Question: Yes yes yes, I already searched over whole internet about this problem. Some results found, even from Stackoverflow. But most of them say "You should autoload database", or "parent::__construct();" like codes. I tried mostly all of them. Still no result. Its just killing me.
I have table named "we". I just need read data from it.
application/models/we_model.php
'''
class We_model extends CI_Model {
function __construct() {
parent::__construct();
$this->load->database();
}
public function get_all_we() {
$query = $this->db->get('we');
return $query->result();
}
}
'''
applicatoin/controllers/home.php
'''
class Home extends CI_Controller {
function __construct() {
parent::__construct();
$this->load->model('we_model');
}
public function index() {
$data['we_lists'] = $this->we_model->get_all_we();
$this->load->view('home_template_view', $data);
}
}
'''
application/config/autoload.php
'''
$autoload['libraries'] = array('database', 'session', 'form_validation');
'''

I'm using Codeigniter 2.1.3, Wampserver 2.2e, PhpStorm 5.0.4 and following <URL> tutorial.
I read <URL>. He said after he switched his editor from Eclipse to Dreamweaver, code worked. So I changed my IDE, from PHPStorm into Sublime text 2. Code works now. Can you explain?
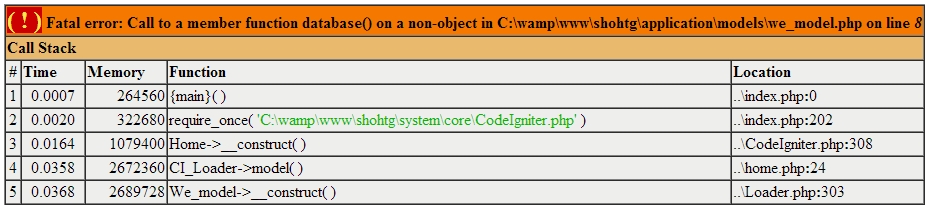
Answer: If you aren't autoloading the database library (and honestly you really should be) change this line:
'''
$this->load->database();
'''
to
'''
$this->load->library('database');
'''